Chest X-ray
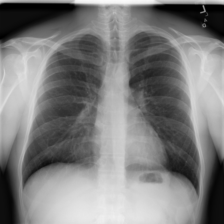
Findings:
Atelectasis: negative
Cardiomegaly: negative
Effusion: negative
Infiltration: negative
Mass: negative
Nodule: negative
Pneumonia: negative
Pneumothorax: negative
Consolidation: negative
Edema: negative
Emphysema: negative
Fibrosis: negative
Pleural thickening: negative
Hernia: negative